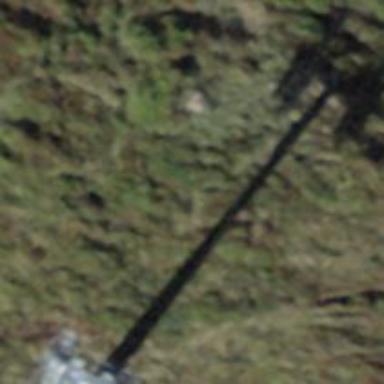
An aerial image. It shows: Pylon used for aerialway.